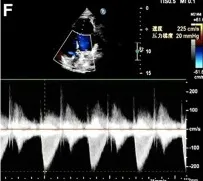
A mild increase in aortic outflow of 2.2 ms-1 in patient 2.
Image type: radiology (ultrasound)